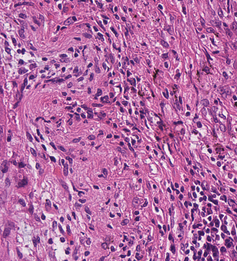
Tumor epithelial tissue: no
Tumor-associated stroma tissue: yes
Normal tissue: no